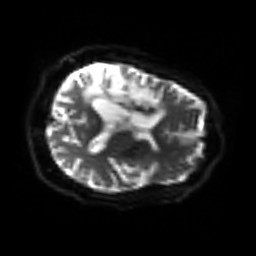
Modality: sbref
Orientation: axial
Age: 54
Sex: male
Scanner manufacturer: siemens
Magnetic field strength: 3 T
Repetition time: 3.2 s
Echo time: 0.081 s